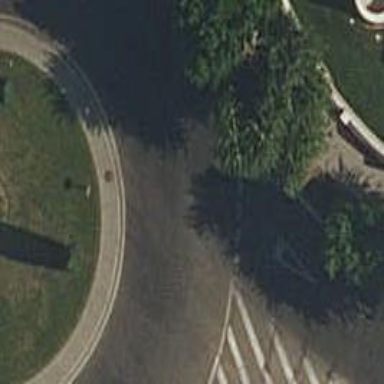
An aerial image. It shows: Tertiary road made of asphalt leading to roundabout junction.